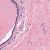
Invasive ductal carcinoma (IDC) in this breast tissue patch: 0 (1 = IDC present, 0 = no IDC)